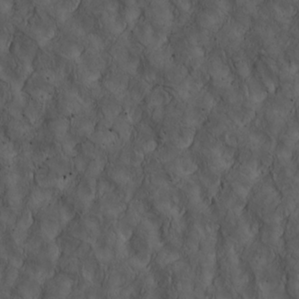
Label: non_frost